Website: lowes
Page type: order-tracking
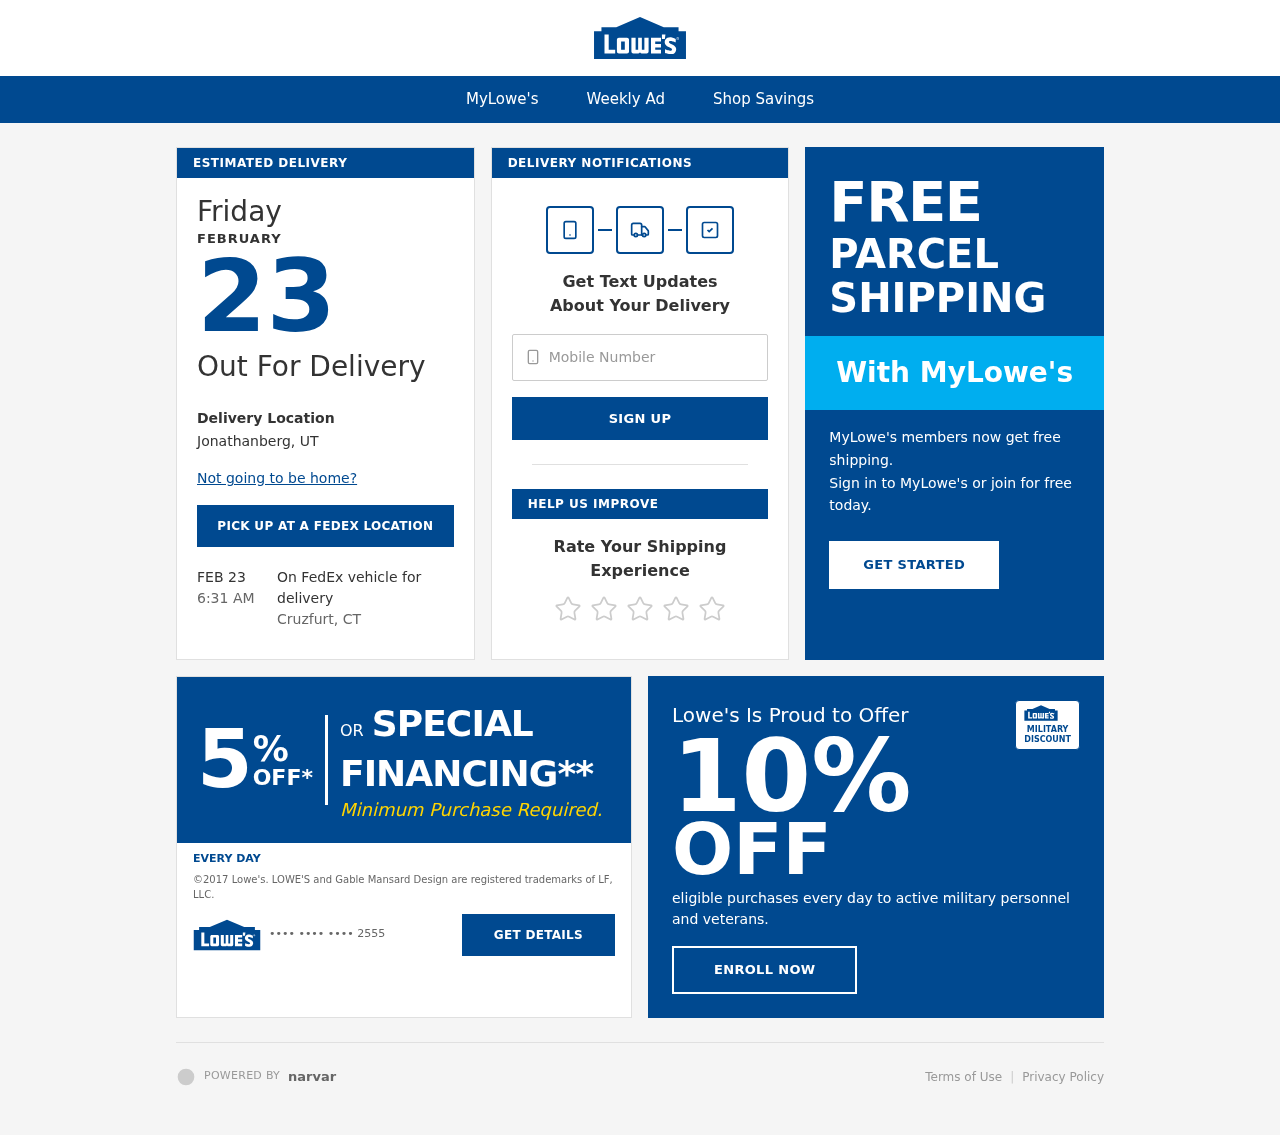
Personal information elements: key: PII_CARD_LAST4
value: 2555
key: PII_PHONE
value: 4357560625
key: PII_CITY_STATE
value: Jonathanberg, UT
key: PII_CITY_STATE2
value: Cruzfurt, CT
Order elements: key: ORDER_DELIVERY_DATE
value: FEB 23
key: ORDER_DELIVERY_DATE
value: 6:31 AM
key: ORDER_DELIVERY_DATE
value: FEBRUARY
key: ORDER_DELIVERY_DATE
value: Friday
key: ORDER_DELIVERY_DATE
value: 23